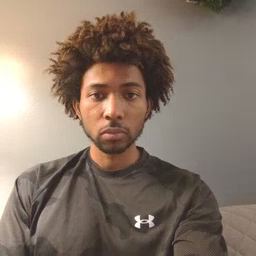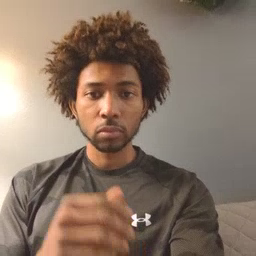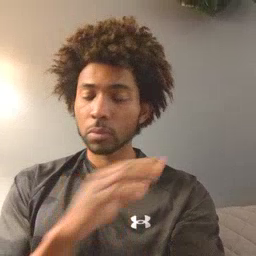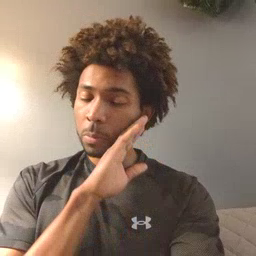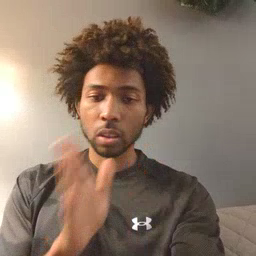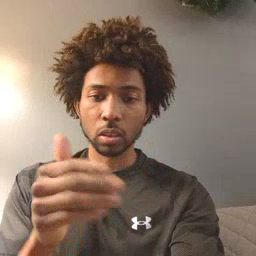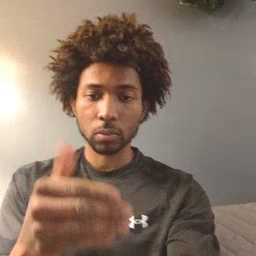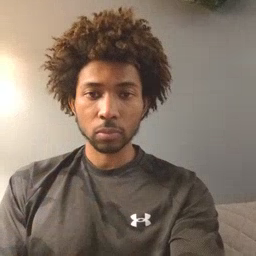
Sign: bedroom